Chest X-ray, AP view. Patient: 64 years old, sex M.
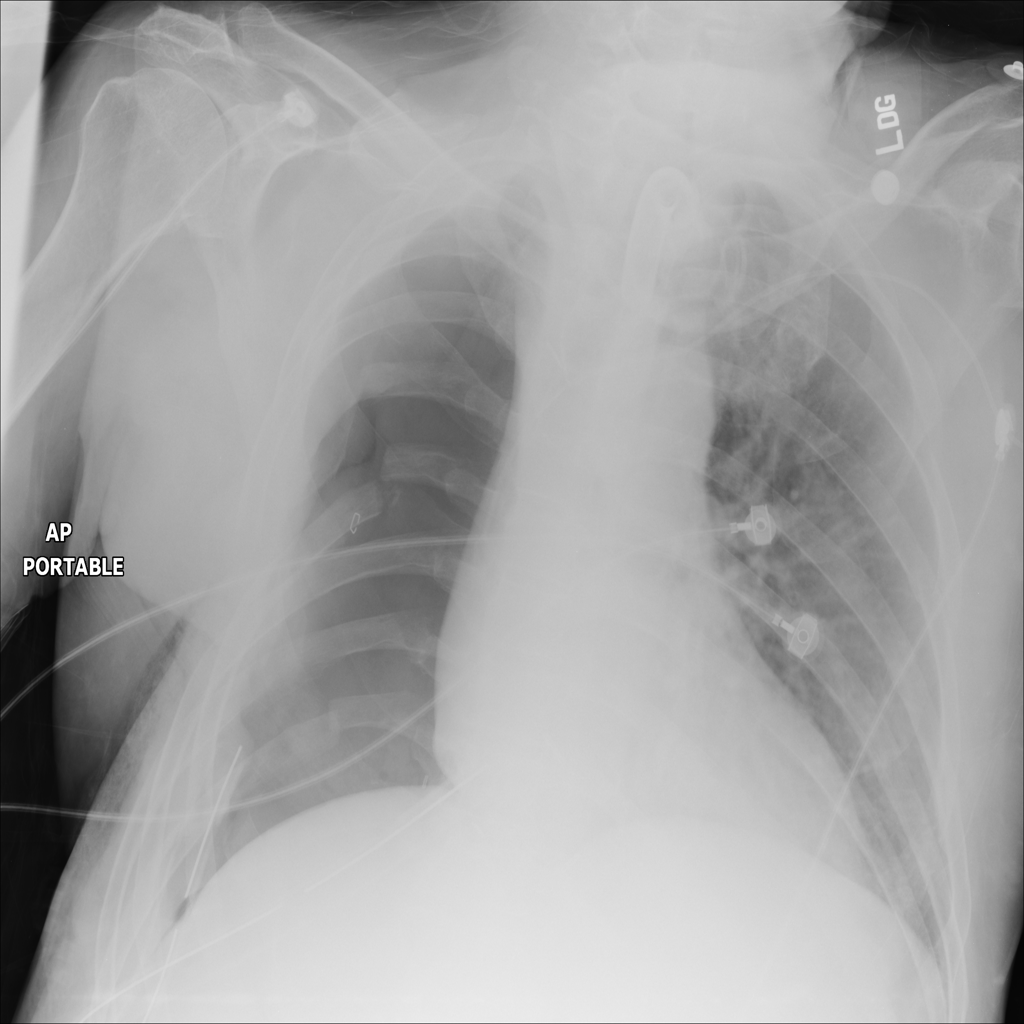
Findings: No Finding